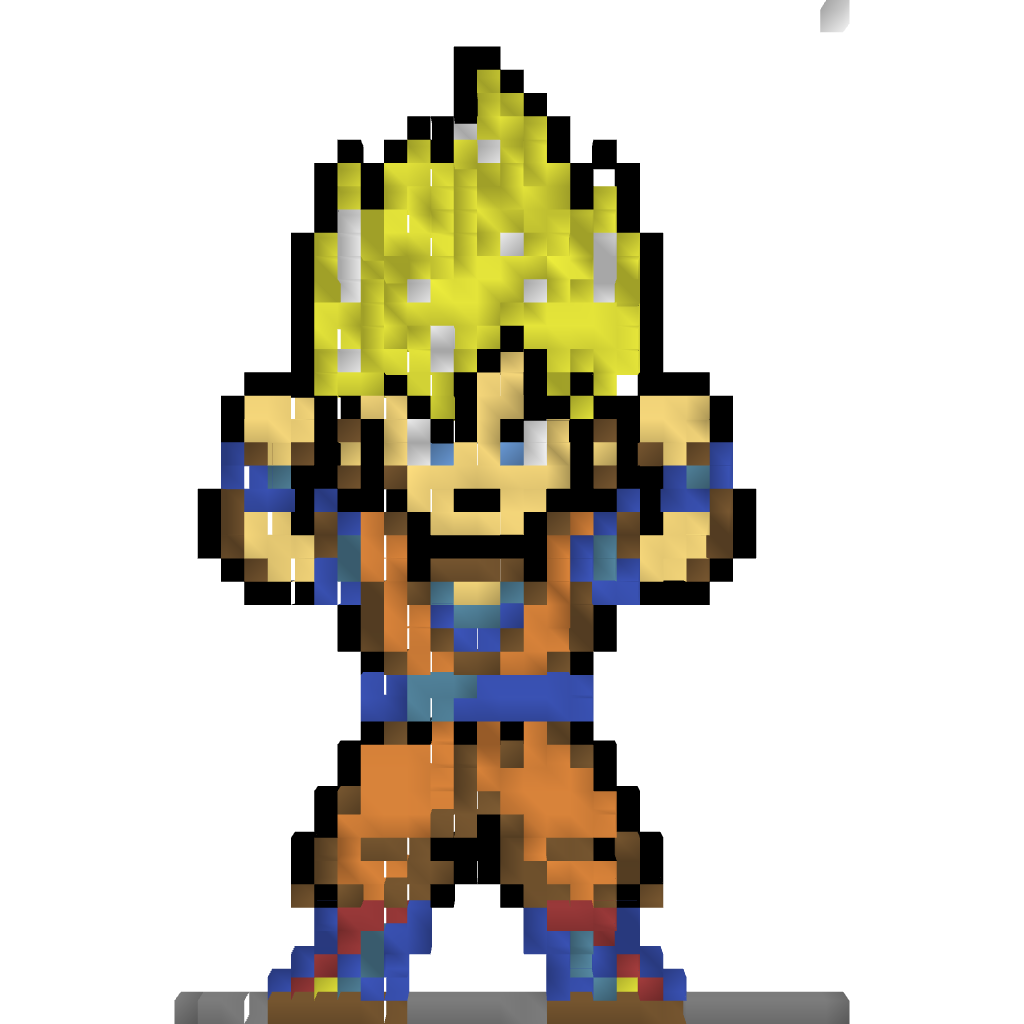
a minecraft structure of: Goku SS high quality